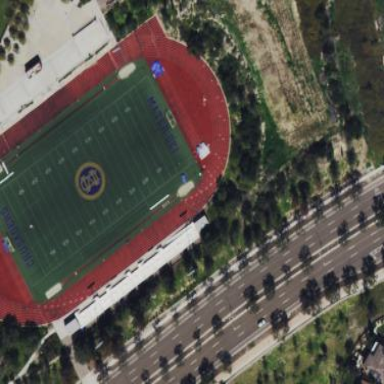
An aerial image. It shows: American football pitch.